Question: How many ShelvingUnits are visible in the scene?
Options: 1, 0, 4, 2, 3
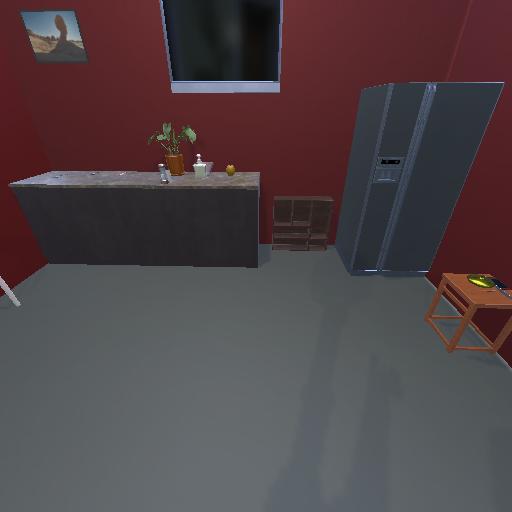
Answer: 1